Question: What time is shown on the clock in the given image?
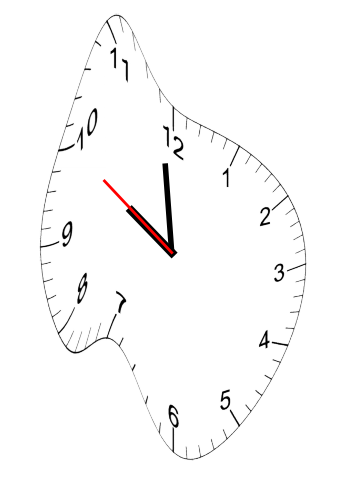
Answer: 09:58:50